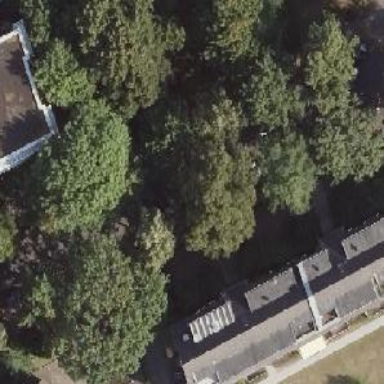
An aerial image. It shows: Avenue lined with deciduous broadleaved trees.